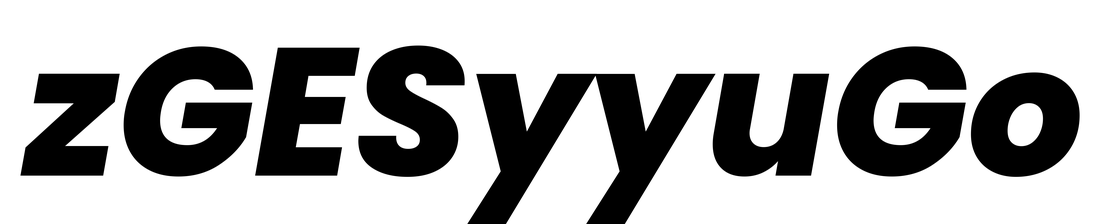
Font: Poppins-ExtraBoldItalic